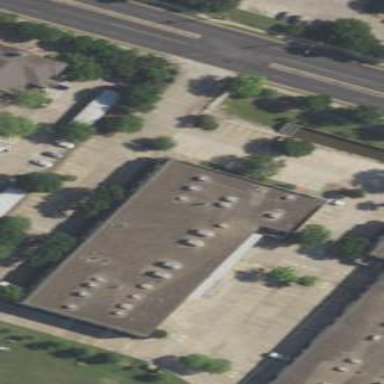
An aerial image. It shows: Commercial building.